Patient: sex F, age 77
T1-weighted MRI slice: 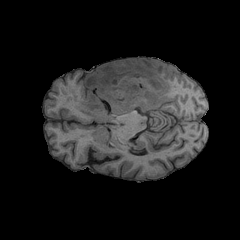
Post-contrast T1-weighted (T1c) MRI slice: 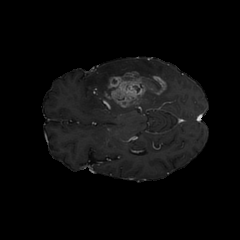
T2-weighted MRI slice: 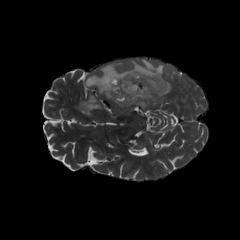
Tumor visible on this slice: yes
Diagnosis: Glioblastoma, IDH-wildtype
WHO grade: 4